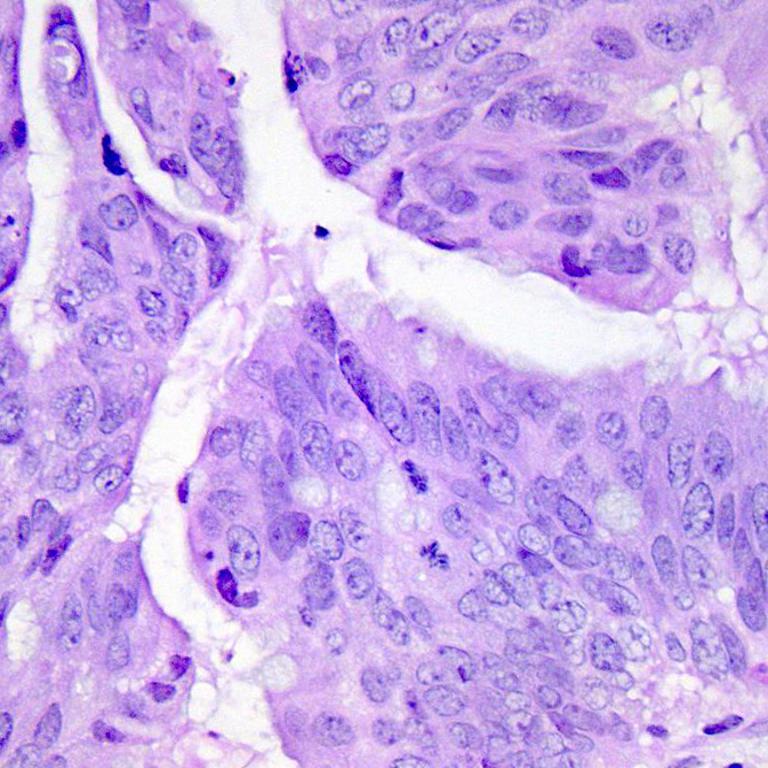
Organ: colon
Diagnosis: adenocarcinomas